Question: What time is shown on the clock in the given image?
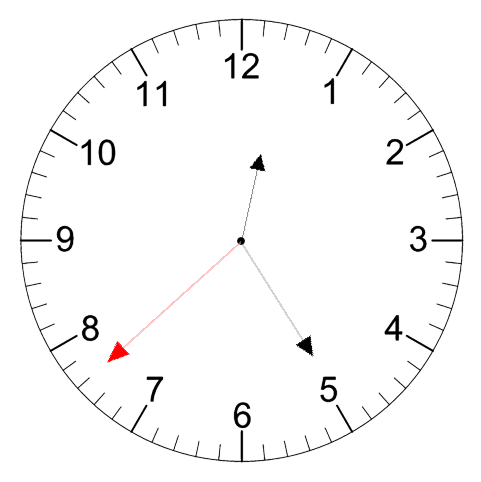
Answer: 12:24:38